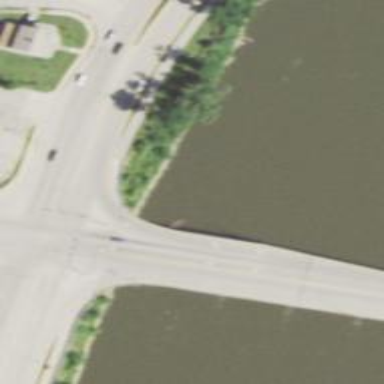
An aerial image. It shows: Primary link highway crossing bridge.